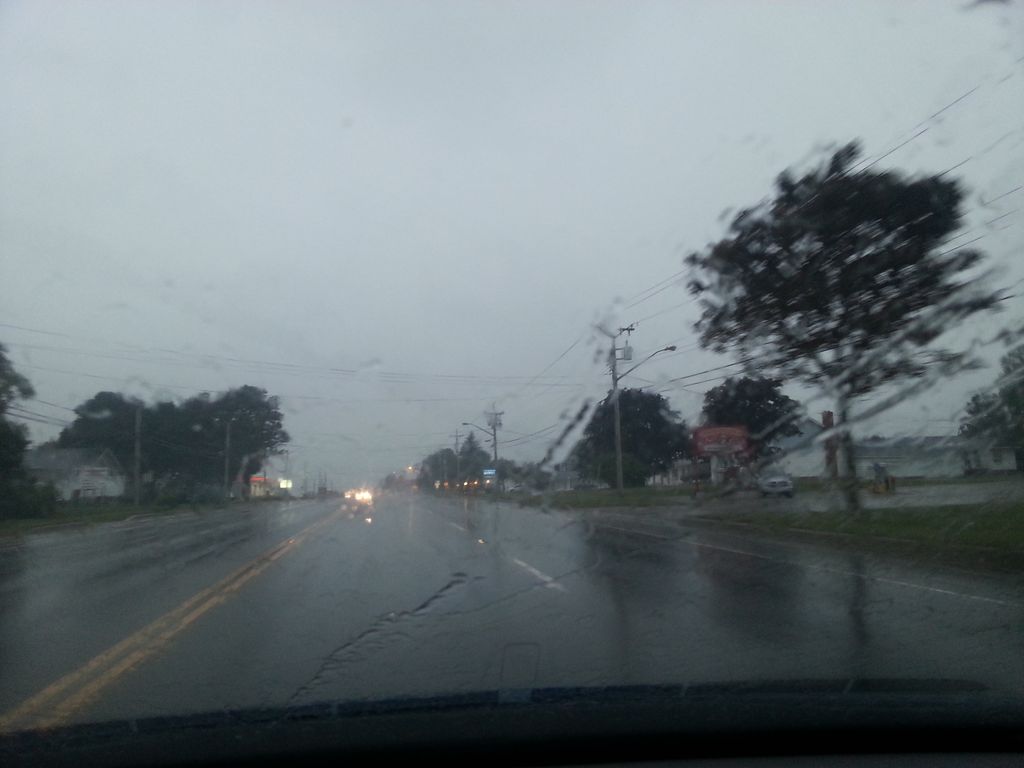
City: charlottetown